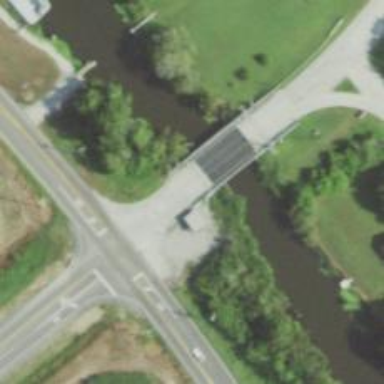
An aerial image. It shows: Tertiary road crossing over movable bridge.